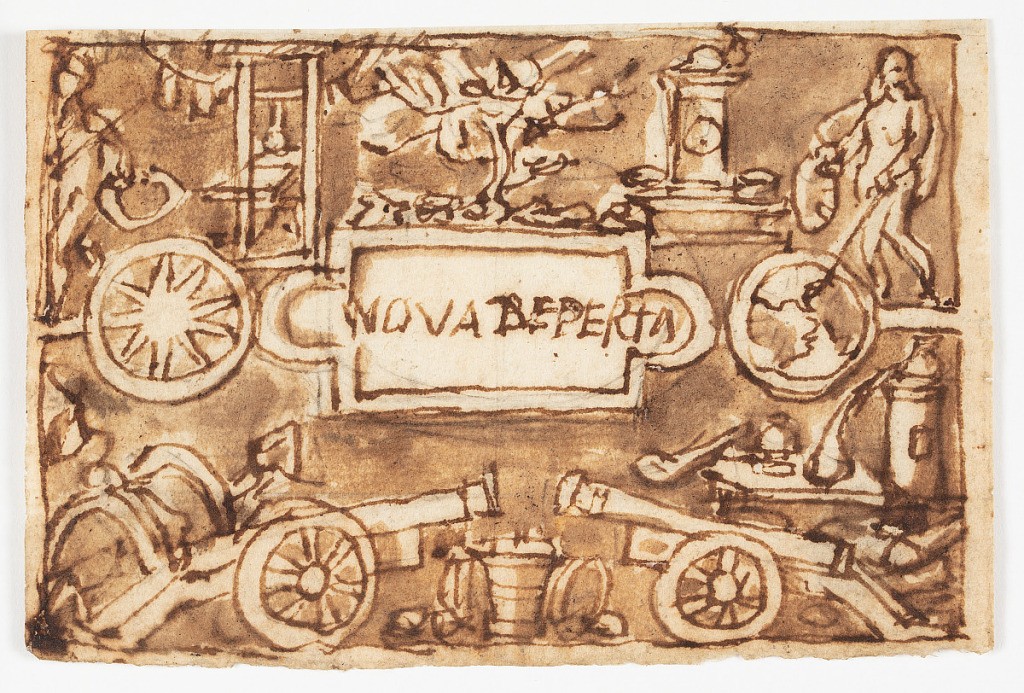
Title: Title Page
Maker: Jan van der Straet, called Stradanus, Flemish, 1523–1605
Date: ca. 1590
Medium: Recto: pen and brown ink, brush and brown and black washes over black chalk on laid paper Verso: pen and brown ink on laid paper
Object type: Drawing
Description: Recto: Frontispiece design, with a tablet at center inscribed: "NOVA REPERTA" (the first R is corrected). The tablet is flanked at left by a compass, at right by a globe. A figure at upper right holding an ouroboros gestures with a stick towards the globe, indicating the New World. Cannons and cannonballs appear at the bottom, with distilling equipment at right. A mulberry tree—a reference to silk-making—grows over the upper rim of the center tablet. A clock appears above right, and a printing press above left. At far left is an additional figure holding an ouroboros. Verso: Blank.